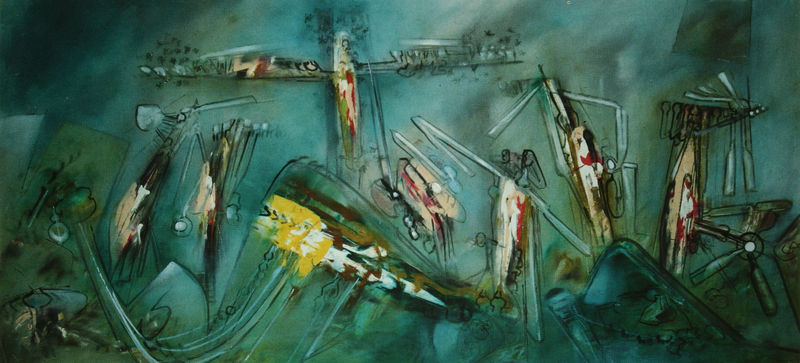
Titel: Christo delle Mosche, Der Christus der Moscheen
Künstler: Roberto Matta
Standort: Mailand
Institution: Sammlung L. Ferrari
Schlagwörter: blau, gemälde, mann, meer, wasser, weiß, frauen, gelb, grün, menschen, bewegung, bunt, frau, geschwungen, grau, männer, schwarz, zeichnung, rot, malerei, mensch, bild, öl, windmühle, brunnen, fliegen, farbig, wellen, papier, abstrakt, fläche, modern, farbe, formen, monochrom, linien, krieg, querformat, sturm, wild, duktus, striche, umriss, punkte, maschine, blut, kreuz, religion, linie, dynamik, wei0, leinwand, spritzen, verschwommen, christus, jesus, kreuzigung, spritzer, pfeil, zerbrochen, pfeile, maschinen, splitter, flugzeug, nebeneinander, gemäkde, wildheit, figürlich anmutend, flugzeuge, hubschrauber, in abfolge, insektenflug, liniene, propeller, propellor, rotoren, space, striceh